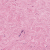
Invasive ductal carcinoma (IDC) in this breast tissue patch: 0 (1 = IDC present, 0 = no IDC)